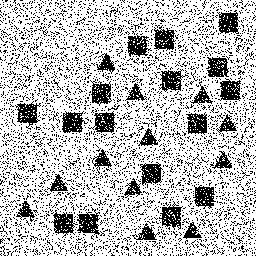
Squares: 16
Triangles: 12
Stars: 0
Total shapes: 28